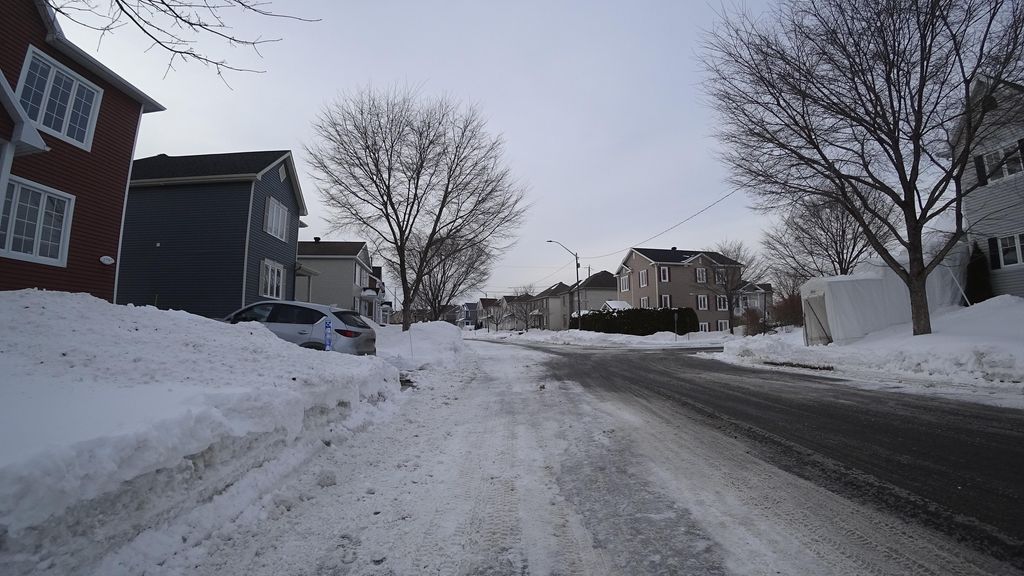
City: quebec_city